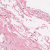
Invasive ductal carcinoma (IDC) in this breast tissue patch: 0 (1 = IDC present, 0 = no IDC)